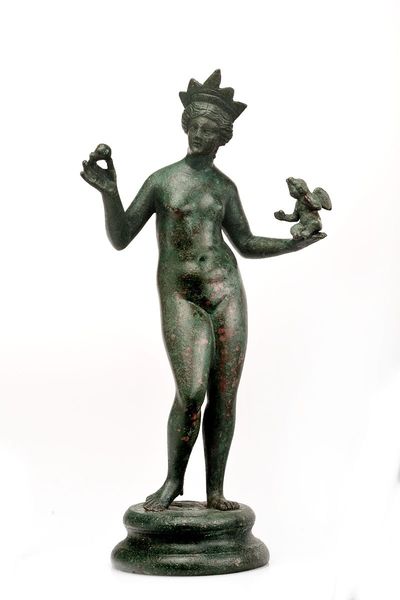
Titel: Venus mit Amor
Künstler: Praxiteles
Standort: Hamburg
Institution: Museum für Kunst und Gewerbe Hamburg
Schlagwörter: nackt, grün, marmor, stehend, krone, perle, engel, statue, bronze, antike, kugel, kaiserzeit, venus, kleinplastiken, guss, kleinkunst, cupido, gegossen, götter, römische, mittlere